Question: I have a view with a table view, programmatically created (no XIB associated). I want some of the cells to have a light gray background color.
So I tried this :
'''
cell.contentView.backgroundColor = [UIColor colorWithRed:(230/255.f) green:(230/255.f) blue:(230/255.f) alpha:1.0];
'''
But here is the result (the problem is of course that the background of the cell should be entirely gray):

I also tried this, with the same result as previous:
'''
UIView *cell_view = [[UIView alloc] init];
[cell_view setBackgroundColor:[UIColor colorWithRed:(230/255.f) green:(230/255.f) blue:(230/255.f) alpha:1.0]];
[cell setBackgroundView:cell_view];
'''
Nothing seems to work. Thanks for your help.
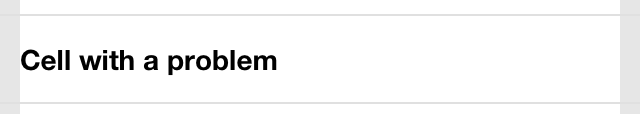
Answer: Set tableviews background color to clear color.
'''
tableView.backgroundColor = [UIColor clearColor];
'''